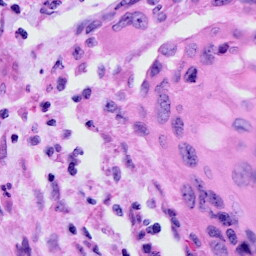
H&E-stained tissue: Cervix